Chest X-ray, AP view. Patient: 56 years old, sex M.
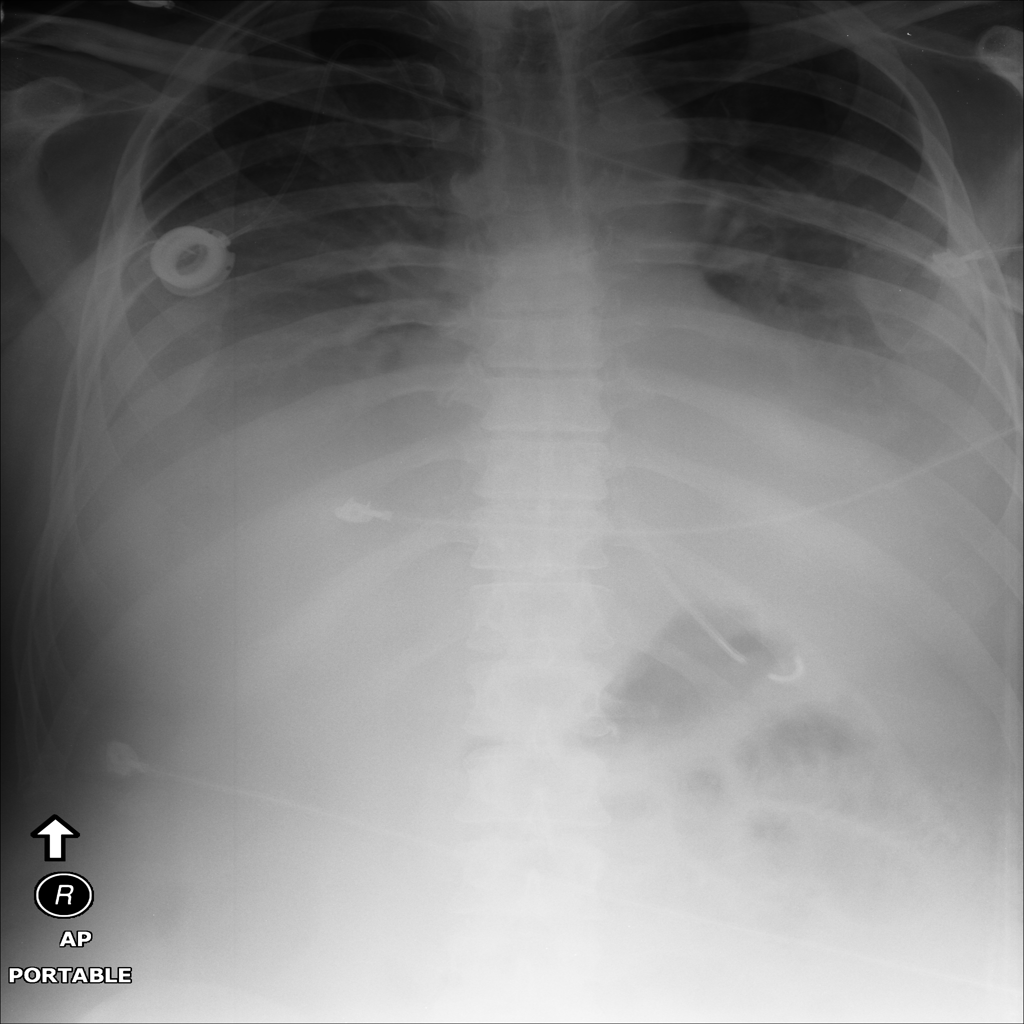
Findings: No Finding